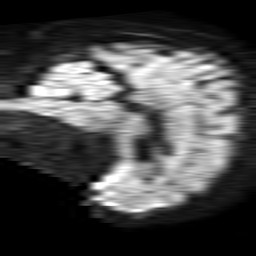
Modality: TRACE
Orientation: sagittal
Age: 79
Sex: male
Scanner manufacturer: philips
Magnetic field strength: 1.5 T
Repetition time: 4.6 s
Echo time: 0.08517 s